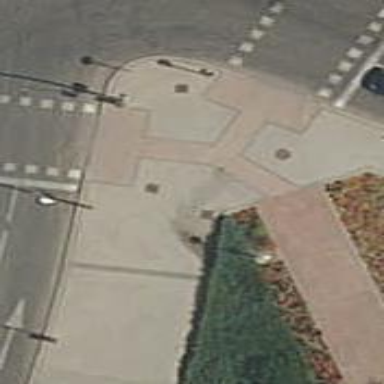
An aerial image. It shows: Footway made of paving stones.